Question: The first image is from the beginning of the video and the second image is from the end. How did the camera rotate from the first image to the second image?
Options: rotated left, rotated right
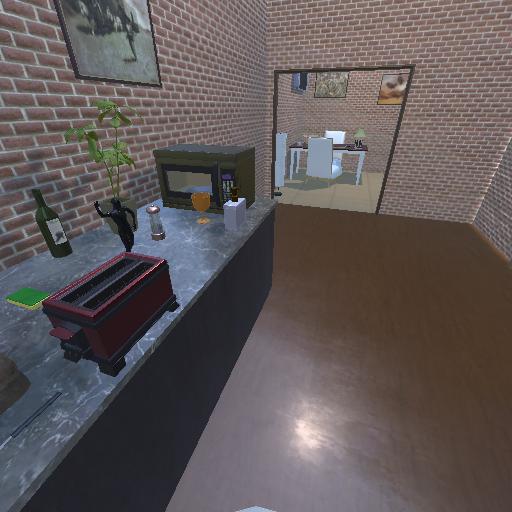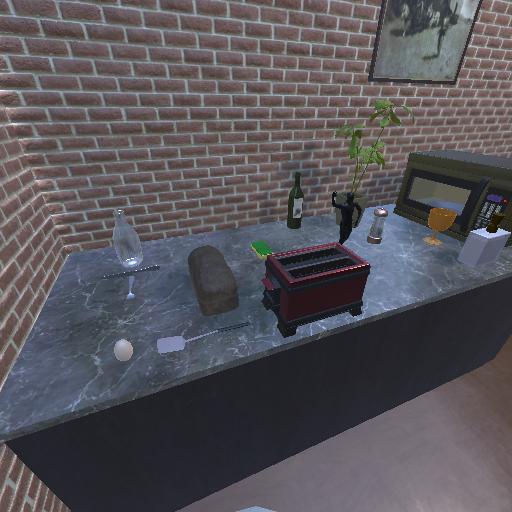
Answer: rotated left